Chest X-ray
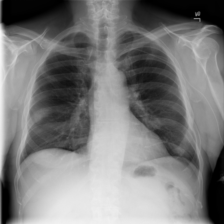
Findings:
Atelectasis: negative
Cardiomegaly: negative
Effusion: negative
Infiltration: negative
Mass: negative
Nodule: negative
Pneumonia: negative
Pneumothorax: negative
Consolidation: negative
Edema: negative
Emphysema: negative
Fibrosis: negative
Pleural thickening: negative
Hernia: negative